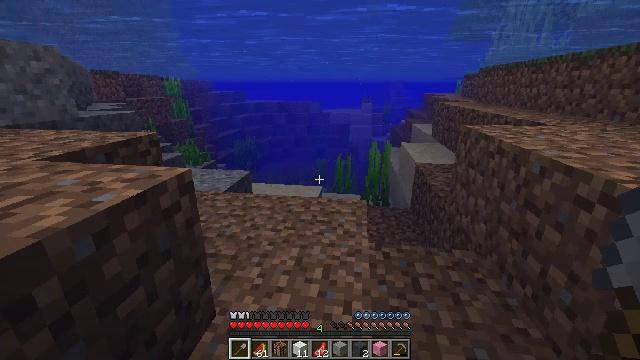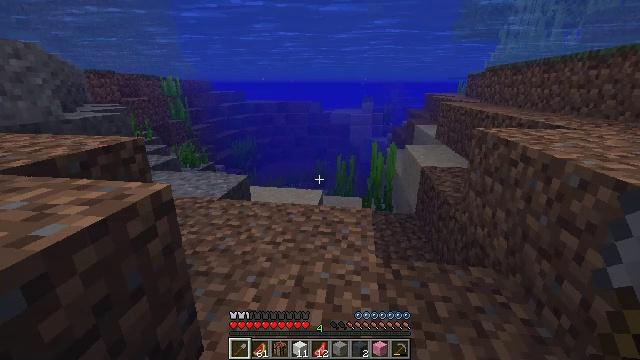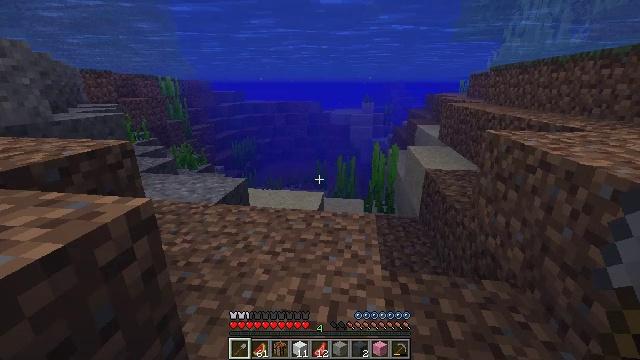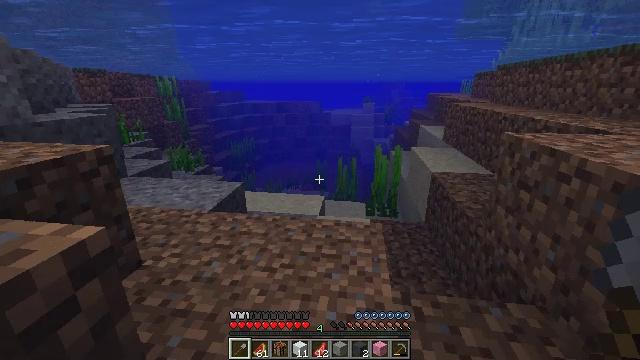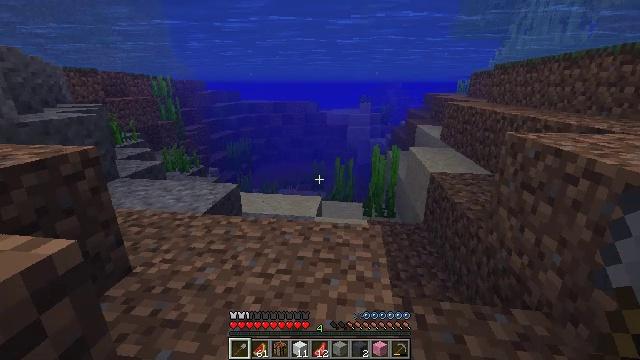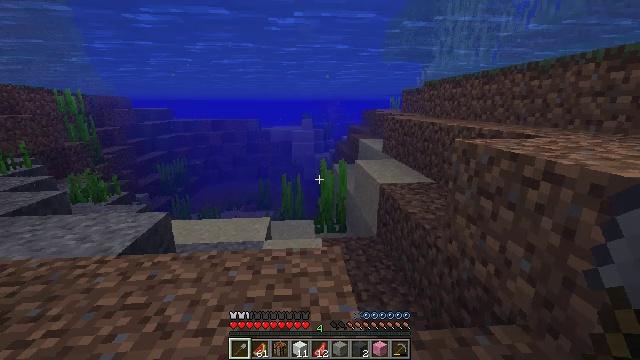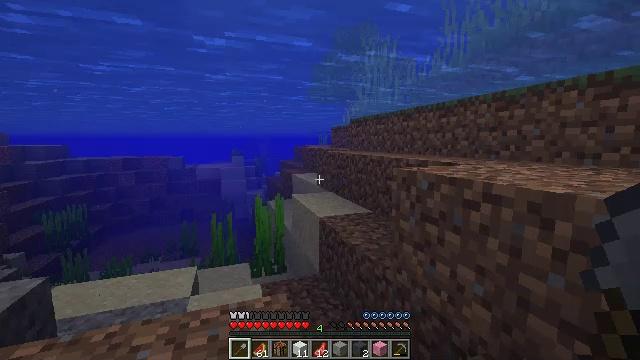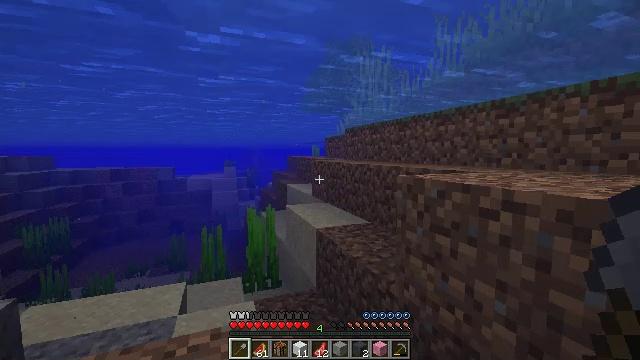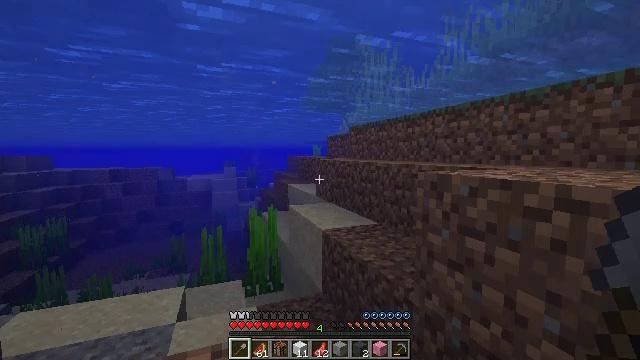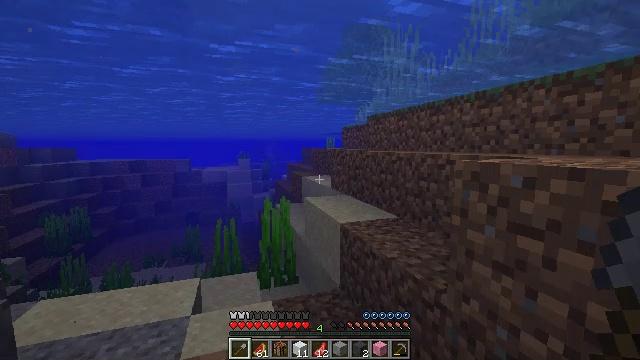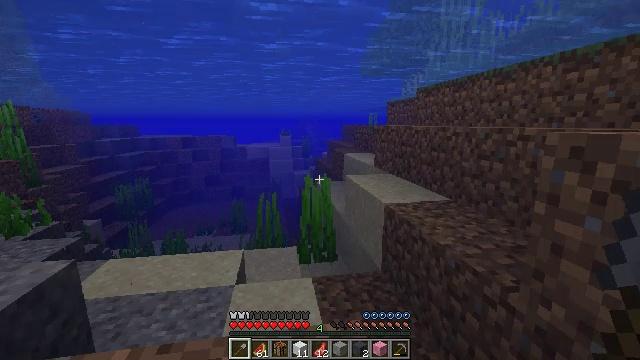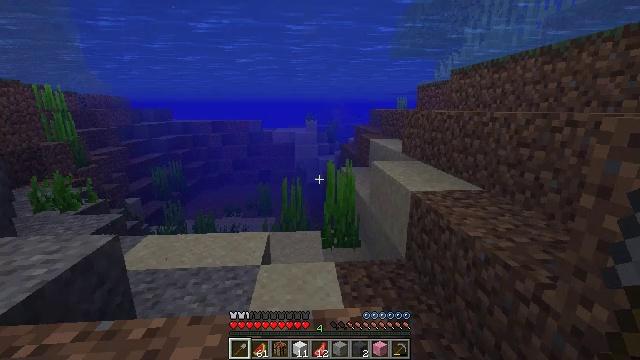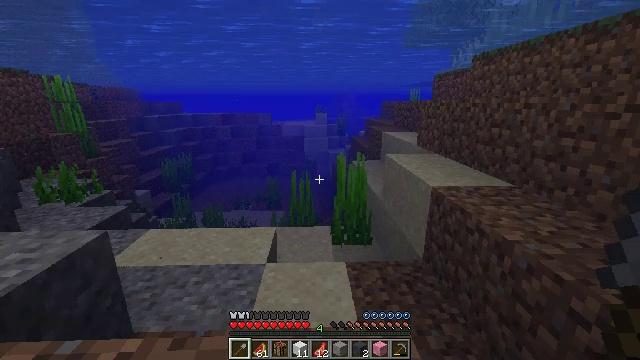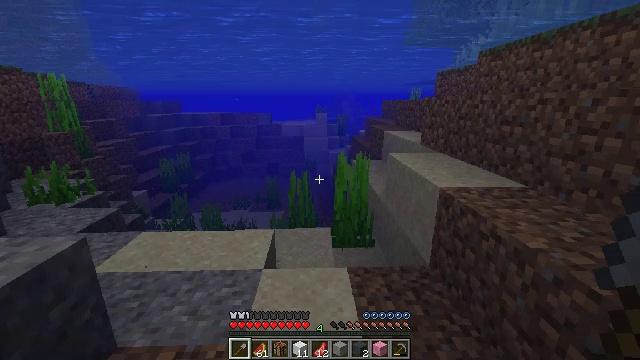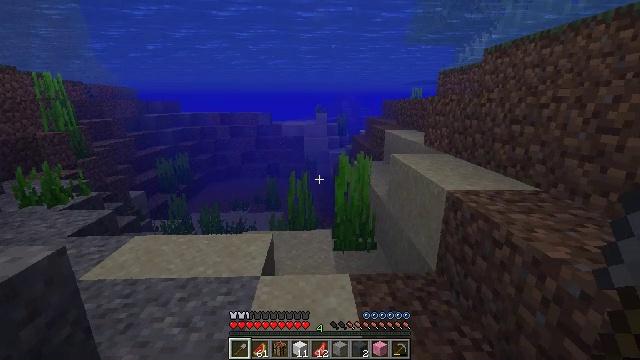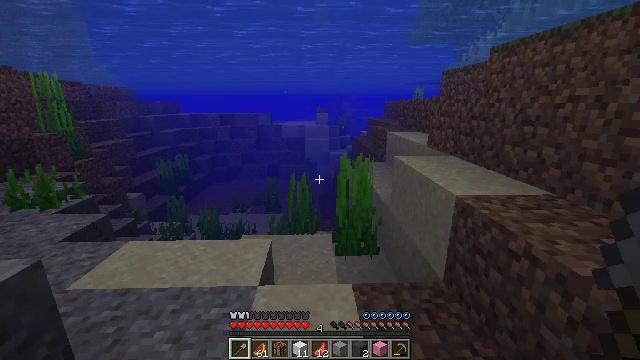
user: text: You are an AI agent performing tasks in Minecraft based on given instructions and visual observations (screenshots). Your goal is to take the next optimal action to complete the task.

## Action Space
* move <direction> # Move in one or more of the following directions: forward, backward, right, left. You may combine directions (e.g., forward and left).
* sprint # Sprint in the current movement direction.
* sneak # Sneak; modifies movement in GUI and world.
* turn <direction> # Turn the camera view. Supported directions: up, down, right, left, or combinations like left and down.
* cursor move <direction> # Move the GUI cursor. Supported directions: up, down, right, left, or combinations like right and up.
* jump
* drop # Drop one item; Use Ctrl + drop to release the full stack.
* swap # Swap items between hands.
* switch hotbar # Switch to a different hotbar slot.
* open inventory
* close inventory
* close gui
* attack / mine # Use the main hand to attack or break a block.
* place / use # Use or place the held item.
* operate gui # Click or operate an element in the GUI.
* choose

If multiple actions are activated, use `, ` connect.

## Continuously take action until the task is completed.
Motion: motion action
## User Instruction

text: Break the seagrass in the ocean.
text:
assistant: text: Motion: move forward
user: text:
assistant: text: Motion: move forward
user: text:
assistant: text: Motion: move forward
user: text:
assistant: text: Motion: move forward
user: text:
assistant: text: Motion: move forward, turn right and up
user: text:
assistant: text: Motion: move forward, turn right and up
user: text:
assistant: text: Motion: move forward, turn right and up
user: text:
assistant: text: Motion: move forward
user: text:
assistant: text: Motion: move forward, turn left and down
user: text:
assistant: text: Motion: move forward, turn left and down
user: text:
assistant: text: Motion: move forward, turn left and down
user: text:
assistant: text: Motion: move forward, turn left and down
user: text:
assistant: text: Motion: move forward, jump
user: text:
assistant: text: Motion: move forward, jump
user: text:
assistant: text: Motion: move forward, jump
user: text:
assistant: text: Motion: move forward, jump
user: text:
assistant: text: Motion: move forward, jump
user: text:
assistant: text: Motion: move forward
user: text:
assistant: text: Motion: move forward, turn left and down
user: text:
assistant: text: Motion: move forward, turn left and down
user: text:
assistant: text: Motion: move forward, turn left
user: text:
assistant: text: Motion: move forward, turn left and up
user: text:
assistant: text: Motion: move forward and move right, turn left
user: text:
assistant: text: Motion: move forward and move right
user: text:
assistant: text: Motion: move forward and move right
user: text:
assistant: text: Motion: move forward and move right
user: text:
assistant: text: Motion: move forward and move right, jump
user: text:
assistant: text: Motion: move forward and move right, jump
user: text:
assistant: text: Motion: move forward and move right, jump
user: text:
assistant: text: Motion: move forward and move right, turn left, jump